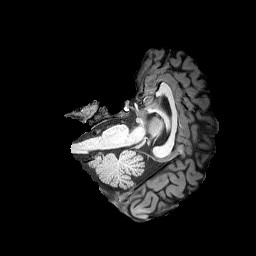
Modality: T1w
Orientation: axial
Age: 18
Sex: male
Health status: healthy